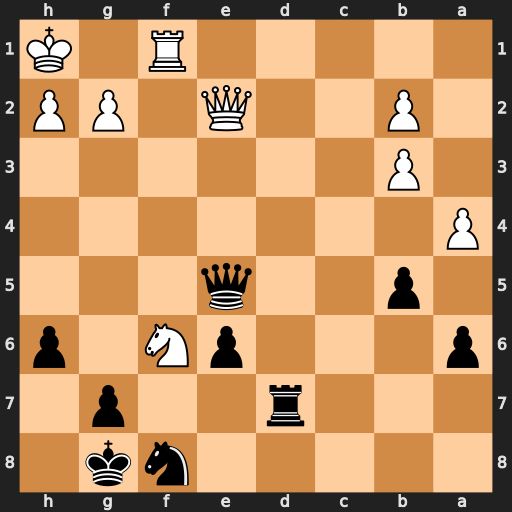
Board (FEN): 5nk1/3r2p1/p3pN1p/1p2q3/P7/1P6/1P2Q1PP/5R1K
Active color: b
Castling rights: -
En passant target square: -
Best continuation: gxf6 Qxe5 fxe5